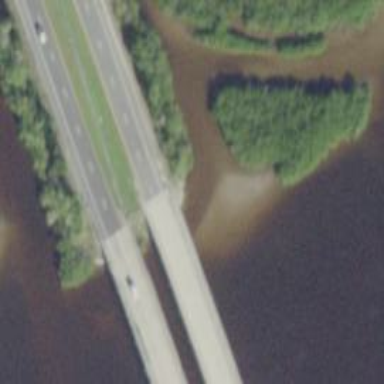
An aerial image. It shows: Primary highway with bridge.